Question: I'm trying to make a helper method that creates a dynamic selector using expression tree.
The objective would be converting this selector into an expression tree.
'''
var list = new User[0].AsQueryable();
var q = list.Select(u => new { User = u, Address = "Address X", Fax = "Fax Y" });
'''
In the expression tree visualizer it shows something like:

Here is what I have tried so far:
'''
var userParam = Expression.Parameter(typeof(User), "u");
var obj = new { User = new User(), Address = string.Empty, Fax = string.Empty };
var q = list.Select(DynamicSelect(obj, userParam));
static Expression<Func<User, T>> DynamicSelect<T>(T obj, ParameterExpression userParam)
{
var user = Expression.Lambda<Func<User, User>>(/* ?? stuck here */, userParam);
var newExpression = Expression.New(
typeof(T).GetConstructor(new []{typeof(User), typeof(string), typeof(string)}),
user,
Expression.Constant("Address X"),
Expression.Constant("Fax Y"),
);
return Expression.Lambda<Func<User, T>>(newExpression, userParam);
}
'''
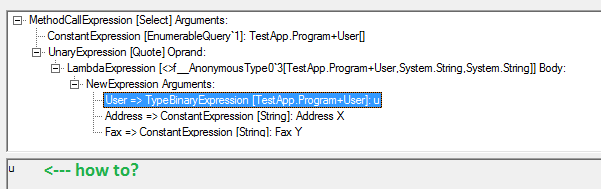
Answer: You don't need a lambda inside a lambda here, you can just use 'userParam' directly:
'''
static Expression<Func<User, T>> DynamicSelect<T>(T obj, ParameterExpression userParam)
{
var newExpression = Expression.New(
typeof(T).GetConstructor(new []{typeof(User), typeof(string), typeof(string)}),
userParam,
Expression.Constant("Address X"),
Expression.Constant("Fax Y"),
);
return Expression.Lambda<Func<User, T>>(newExpression, userParam);
}
'''
Also, I don't understand why is 'userParam' a parameter of the method, I would create it inside the method.